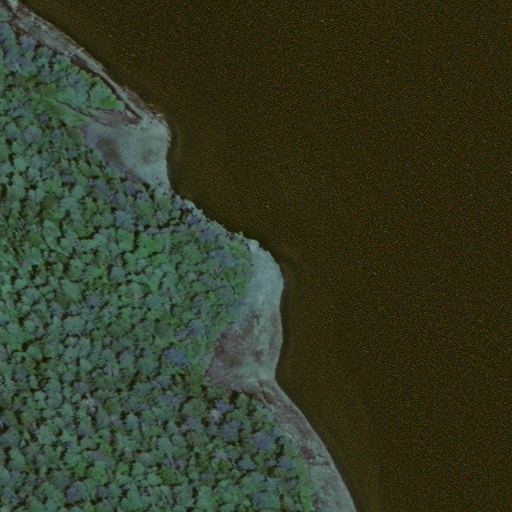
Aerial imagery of cape in Alaska named Mountain Point containing only unknown